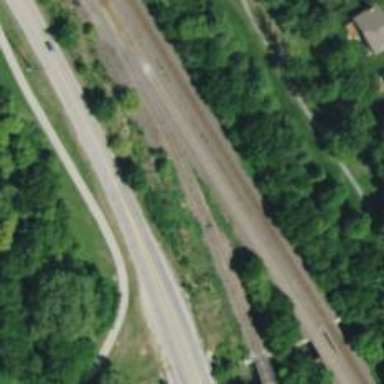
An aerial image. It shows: Railway with track class categorized as excepted.